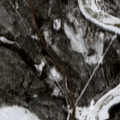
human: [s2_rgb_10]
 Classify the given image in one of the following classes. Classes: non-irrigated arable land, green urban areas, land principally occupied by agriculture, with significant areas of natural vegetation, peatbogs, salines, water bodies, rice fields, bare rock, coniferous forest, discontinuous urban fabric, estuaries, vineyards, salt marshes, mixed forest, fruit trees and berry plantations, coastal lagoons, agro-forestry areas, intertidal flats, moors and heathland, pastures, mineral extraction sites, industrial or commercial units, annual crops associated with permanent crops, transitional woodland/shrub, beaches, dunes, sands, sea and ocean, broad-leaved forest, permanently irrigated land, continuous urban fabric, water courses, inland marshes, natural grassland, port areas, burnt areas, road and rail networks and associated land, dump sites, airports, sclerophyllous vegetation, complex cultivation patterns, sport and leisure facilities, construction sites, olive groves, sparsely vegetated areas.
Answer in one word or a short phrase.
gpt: coniferous forest, transitional woodland/shrub, water courses